Aerial crown-view tile of a tropical tree (Barro Colorado Island, Panama), acquired 20240813:
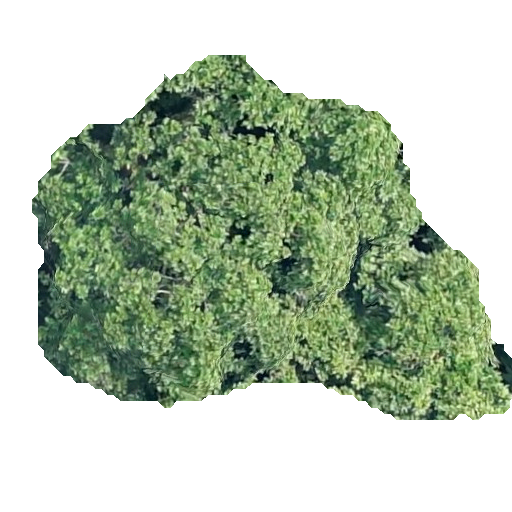
Species: Anacardium excelsum
GBIF accepted scientific name: Anacardium excelsum
Crown area: 183.684 m²